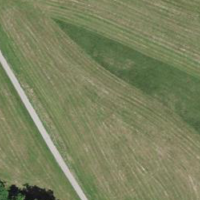
EUNIS habitat code: 24
Species observed at this site:
Symphoricarpos albus